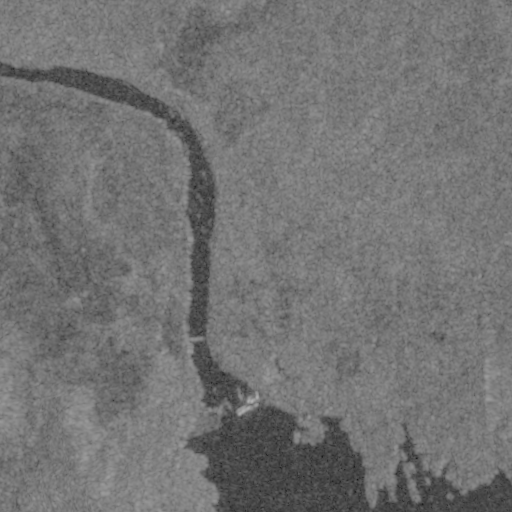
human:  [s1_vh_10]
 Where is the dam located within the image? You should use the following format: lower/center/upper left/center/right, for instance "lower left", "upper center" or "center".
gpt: The dam is located in the lower right of the image.
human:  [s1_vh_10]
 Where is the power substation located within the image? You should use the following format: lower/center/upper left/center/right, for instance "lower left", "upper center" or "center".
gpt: The power substation is located in the lower center of the image.
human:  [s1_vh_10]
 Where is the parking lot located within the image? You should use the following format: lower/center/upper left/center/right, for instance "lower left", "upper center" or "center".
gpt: There is no parking lot in the image.

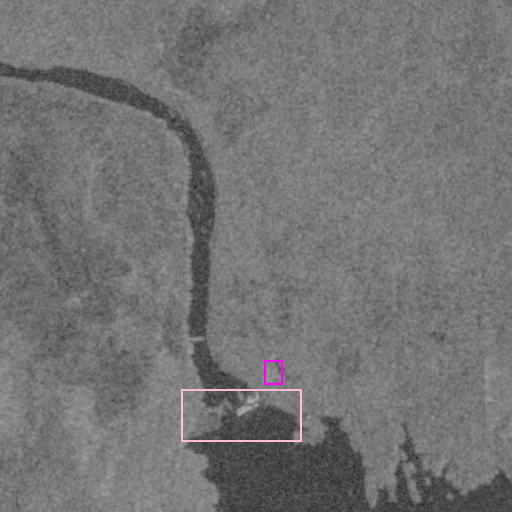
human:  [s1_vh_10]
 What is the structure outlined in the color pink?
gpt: The structure outlined in pink is a dam.
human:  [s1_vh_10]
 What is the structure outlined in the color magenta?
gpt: The structure outlined in magenta is a power substation.
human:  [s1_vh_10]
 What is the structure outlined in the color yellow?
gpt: There is no yellow outline.